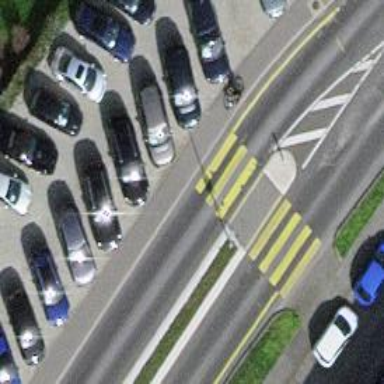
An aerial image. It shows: Zebra crossing on the road.